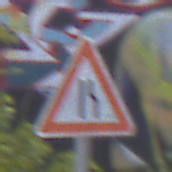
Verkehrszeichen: EinseitigVerengteFahrbahnRechts
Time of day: MorningAfternoon
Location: Outdoor (Urban)
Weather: PartlyCloudy
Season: NotSpecified
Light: Natural